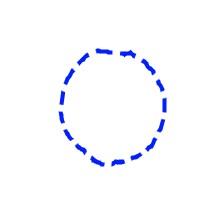
Shape: circle